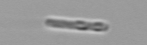
Label: Cerataulina_pelagica